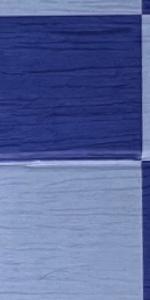
Label: Empty